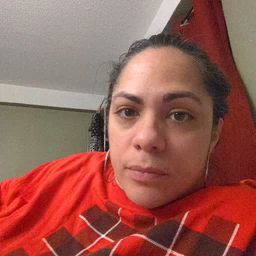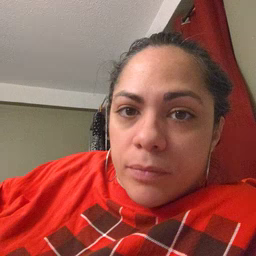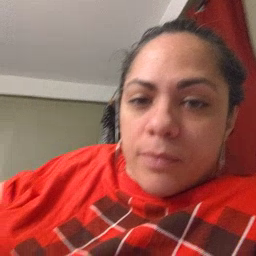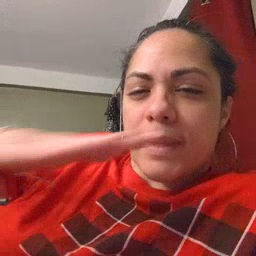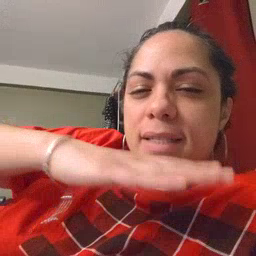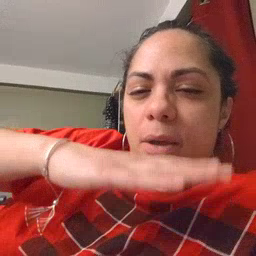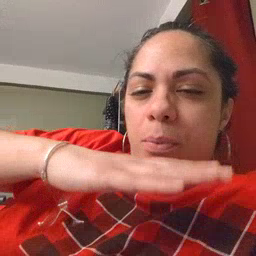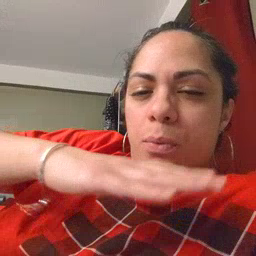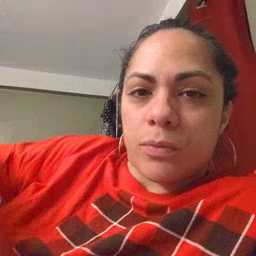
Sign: table